Aerial crown-view tile of a tropical tree (Barro Colorado Island, Panama), acquired 20250317:
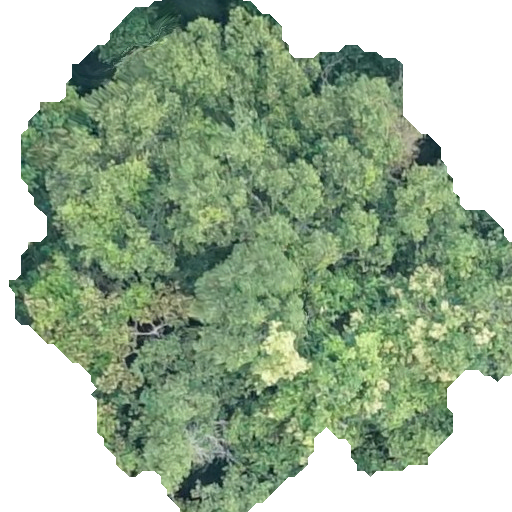
Species: Calophyllum longifolium
GBIF accepted scientific name: Calophyllum longifolium
Crown area: 271.394 m²